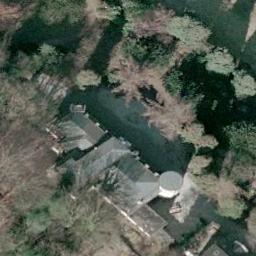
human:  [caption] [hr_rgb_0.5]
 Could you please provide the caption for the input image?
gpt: The church with a tower and the rest of the church has a T-shaped roof .

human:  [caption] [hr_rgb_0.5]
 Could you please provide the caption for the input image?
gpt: A silver roof church built in a wood .

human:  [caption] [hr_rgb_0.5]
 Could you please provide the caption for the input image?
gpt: This is a church, Surrounded by woods .

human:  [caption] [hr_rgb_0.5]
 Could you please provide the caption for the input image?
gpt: There is a church on the open place surrounded by many trees .

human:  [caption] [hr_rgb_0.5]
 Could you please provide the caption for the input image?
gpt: There are numerous trees near the church .